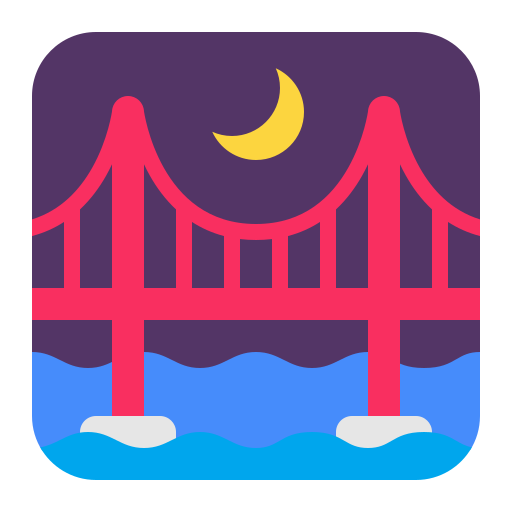
bridge at night flat